Question: I have a custom styled 'ListBoxItem' with a 'Border' surrounding a 'ContentPresenter'. (Code found below). My border acts as my selection indicator and turns grey when you select it. All is fine when I use the mouse, but the moment I use my keyboard, an ugly dotted grey border comes out. How do I remove it?
## Pics:

You can see that when I mouse over/click on the 'ListBoxItem', a border with included background surrounds the item. But an ugly dotted border pops out when I use the keyboard.
## Code:
'''
<Style x:Key="{x:Type ListBoxItem}" TargetType="ListBoxItem" BasedOn="{StaticResource {x:Type ListBoxItem}}">
<Setter Property="Template">
<Setter.Value>
<ControlTemplate TargetType="ListBoxItem">
<StackPanel>
<Border Name="HighlightBorder"
Padding="30"
BorderBrush="Transparent"
BorderThickness="1"
CornerRadius="5"
>
<ContentPresenter/>
</Border>
</StackPanel>
<ControlTemplate.Triggers>
<Trigger Property="IsMouseOver" Value="True">
<Setter TargetName="HighlightBorder" Property="Background" Value="#F3F3F3"/>
</Trigger>
<Trigger Property="IsSelected" Value="True">
<Setter TargetName="HighlightBorder" Property="Background" Value="#DFDFDF"/>
</Trigger>
<Trigger Property="IsKeyboardFocused" Value="True">
<Setter TargetName="HighlightBorder" Property="Background" Value="#DFDFDF"/>
</Trigger>
</ControlTemplate.Triggers>
</ControlTemplate>
</Setter.Value>
</Setter>
'''
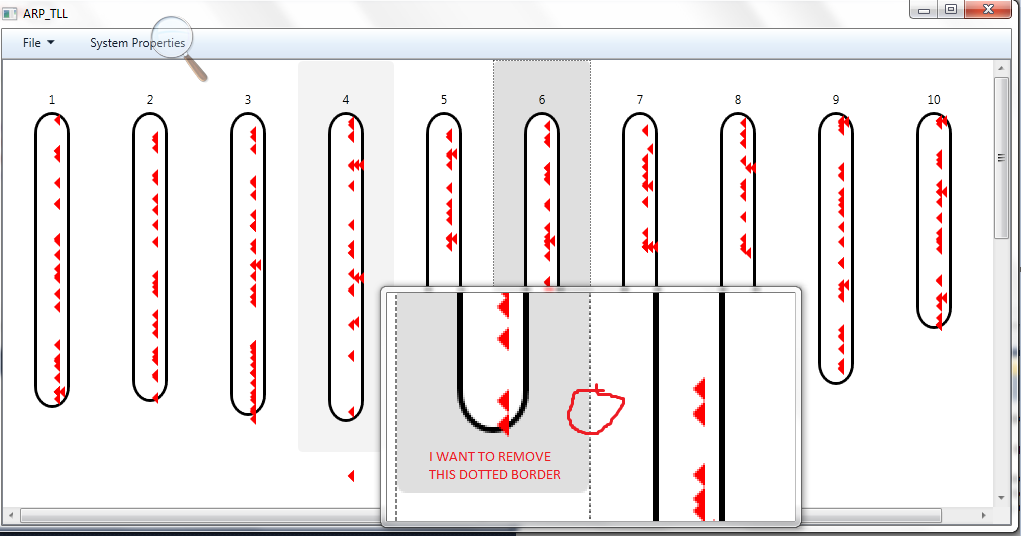
Answer: From <URL>
'''
<Style x:Key="ListBoxItemStyle1" TargetType="{x:Type ListBoxItem}">
<Setter Property="FocusVisualStyle" Value="{x:Null}"/> ....
'''